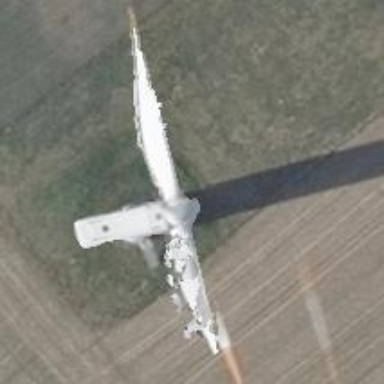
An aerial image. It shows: Wind generator powered by horizontal-axis wind turbine.